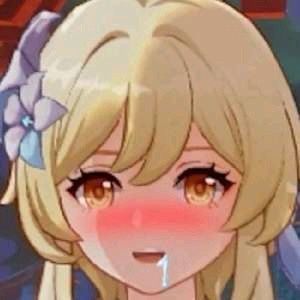
Label: anime